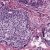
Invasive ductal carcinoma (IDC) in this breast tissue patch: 0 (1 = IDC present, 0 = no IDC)